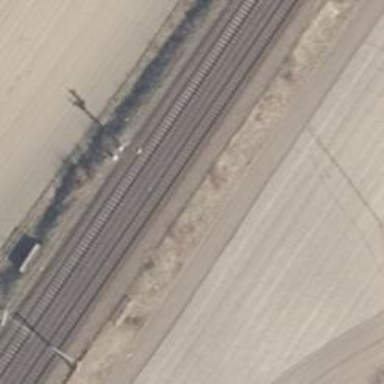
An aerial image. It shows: Railway signal.